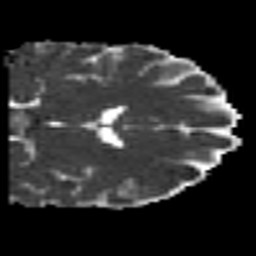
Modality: MD
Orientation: coronal
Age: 33
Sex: female
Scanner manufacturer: siemens
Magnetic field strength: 3 T
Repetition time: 7 s
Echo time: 0.0926 s